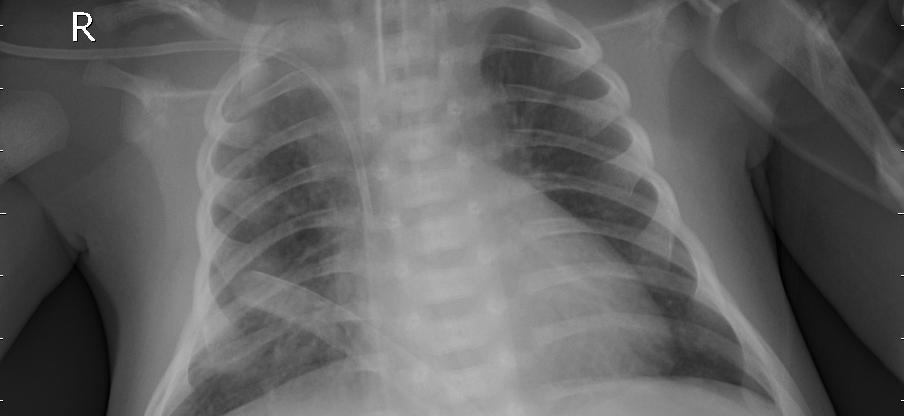
Diagnosis: PNEUMONIA